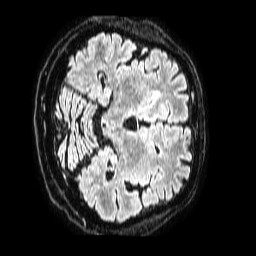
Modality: FLAIR
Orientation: axial
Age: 65
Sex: male
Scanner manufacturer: philips
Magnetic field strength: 1.5 T
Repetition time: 4.8 s
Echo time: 0.3 s